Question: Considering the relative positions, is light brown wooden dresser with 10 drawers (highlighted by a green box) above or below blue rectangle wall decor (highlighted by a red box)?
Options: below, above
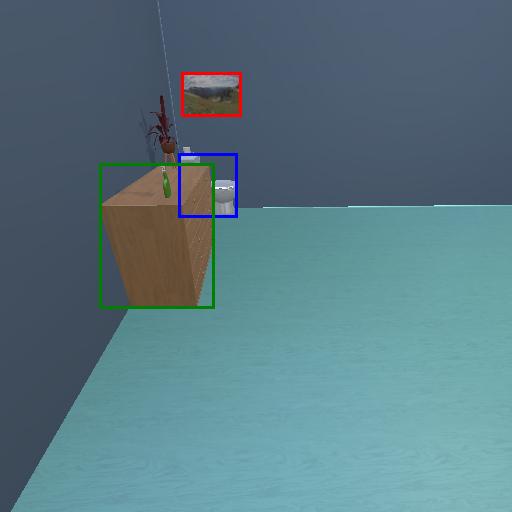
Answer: below